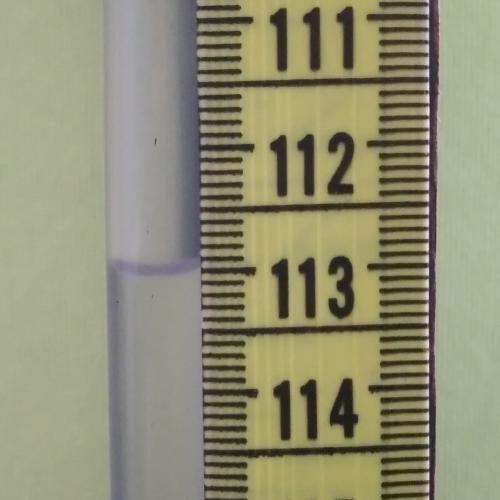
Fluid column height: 113.0 cm